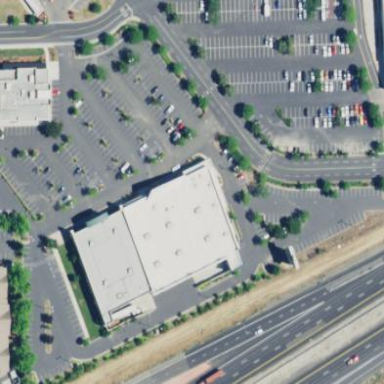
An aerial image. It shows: Building.